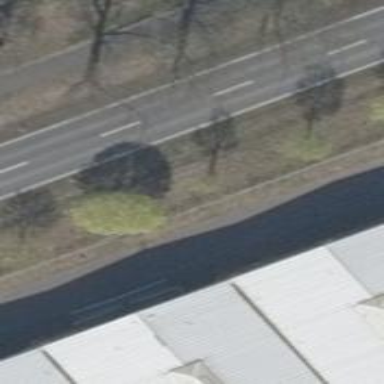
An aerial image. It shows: Beautiful avenue lined with deciduous broadleaved trees.